Field crop: tomato
Growth stage: 1
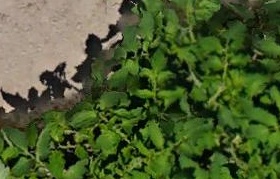
Species: tomato